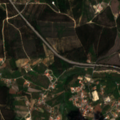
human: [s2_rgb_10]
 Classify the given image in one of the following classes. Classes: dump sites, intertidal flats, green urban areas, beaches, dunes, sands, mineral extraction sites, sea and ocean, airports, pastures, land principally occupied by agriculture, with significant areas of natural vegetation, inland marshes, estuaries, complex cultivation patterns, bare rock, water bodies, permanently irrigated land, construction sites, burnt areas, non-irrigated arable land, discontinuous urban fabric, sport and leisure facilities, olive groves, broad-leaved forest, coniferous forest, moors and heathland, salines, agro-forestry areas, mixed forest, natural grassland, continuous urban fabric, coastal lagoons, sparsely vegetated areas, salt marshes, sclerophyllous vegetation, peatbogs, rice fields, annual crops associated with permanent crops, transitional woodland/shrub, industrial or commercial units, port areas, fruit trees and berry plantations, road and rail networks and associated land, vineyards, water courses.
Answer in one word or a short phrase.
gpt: discontinuous urban fabric, complex cultivation patterns, land principally occupied by agriculture, with significant areas of natural vegetation, broad-leaved forest, transitional woodland/shrub